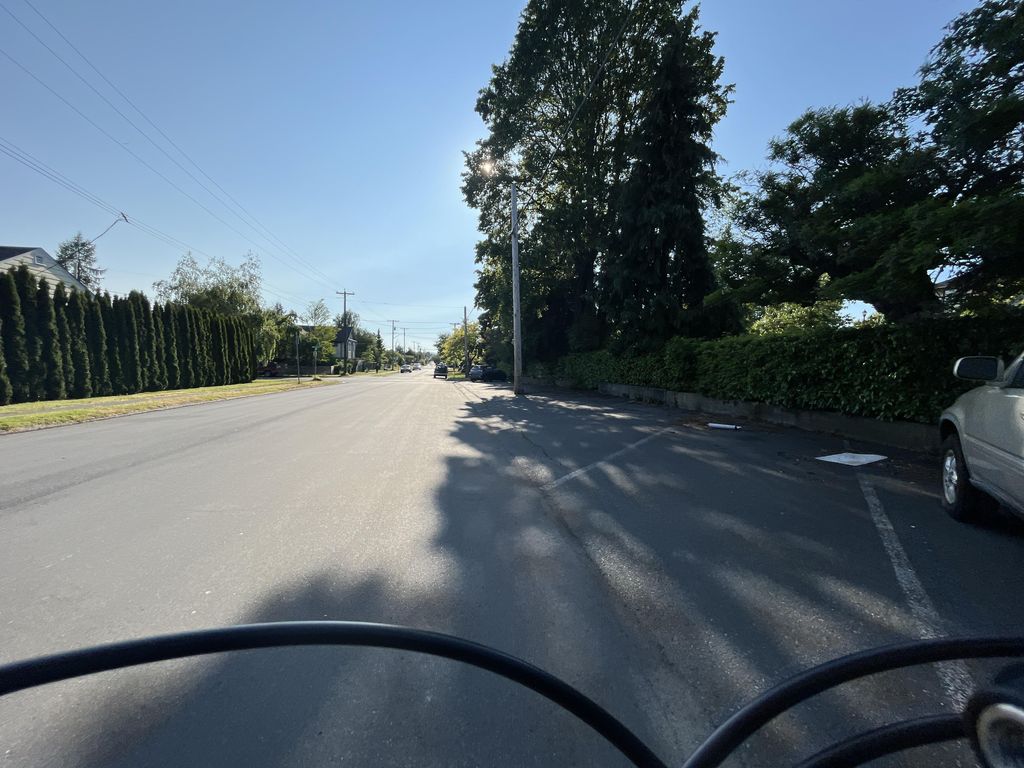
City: victoria